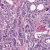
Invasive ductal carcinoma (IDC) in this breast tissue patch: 1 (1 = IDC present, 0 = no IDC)